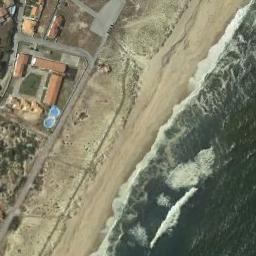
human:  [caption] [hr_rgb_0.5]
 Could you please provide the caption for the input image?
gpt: There are many buildings around the beach, And the seawater is dark green .

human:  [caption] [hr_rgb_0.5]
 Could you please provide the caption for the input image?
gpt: The blue sea and the orange houses by the beach .

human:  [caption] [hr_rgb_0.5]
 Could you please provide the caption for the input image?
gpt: The beach with khaki sand and some buildings on the beach .

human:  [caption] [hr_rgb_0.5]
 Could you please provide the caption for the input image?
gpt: There are several red houses on the beach .

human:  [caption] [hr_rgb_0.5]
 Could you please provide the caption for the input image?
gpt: Buildings of different shapes are beside the beach .